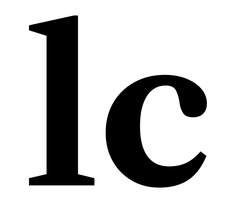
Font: LibreCaslonText_Bold